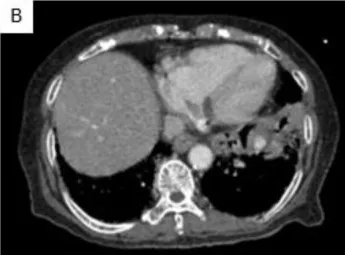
An aneurysm with a contrast effect was found inside the infiltrated shadow in the left lower lung, without any obvious cavity lesion. Axial view.
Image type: radiology (ct)